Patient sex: M
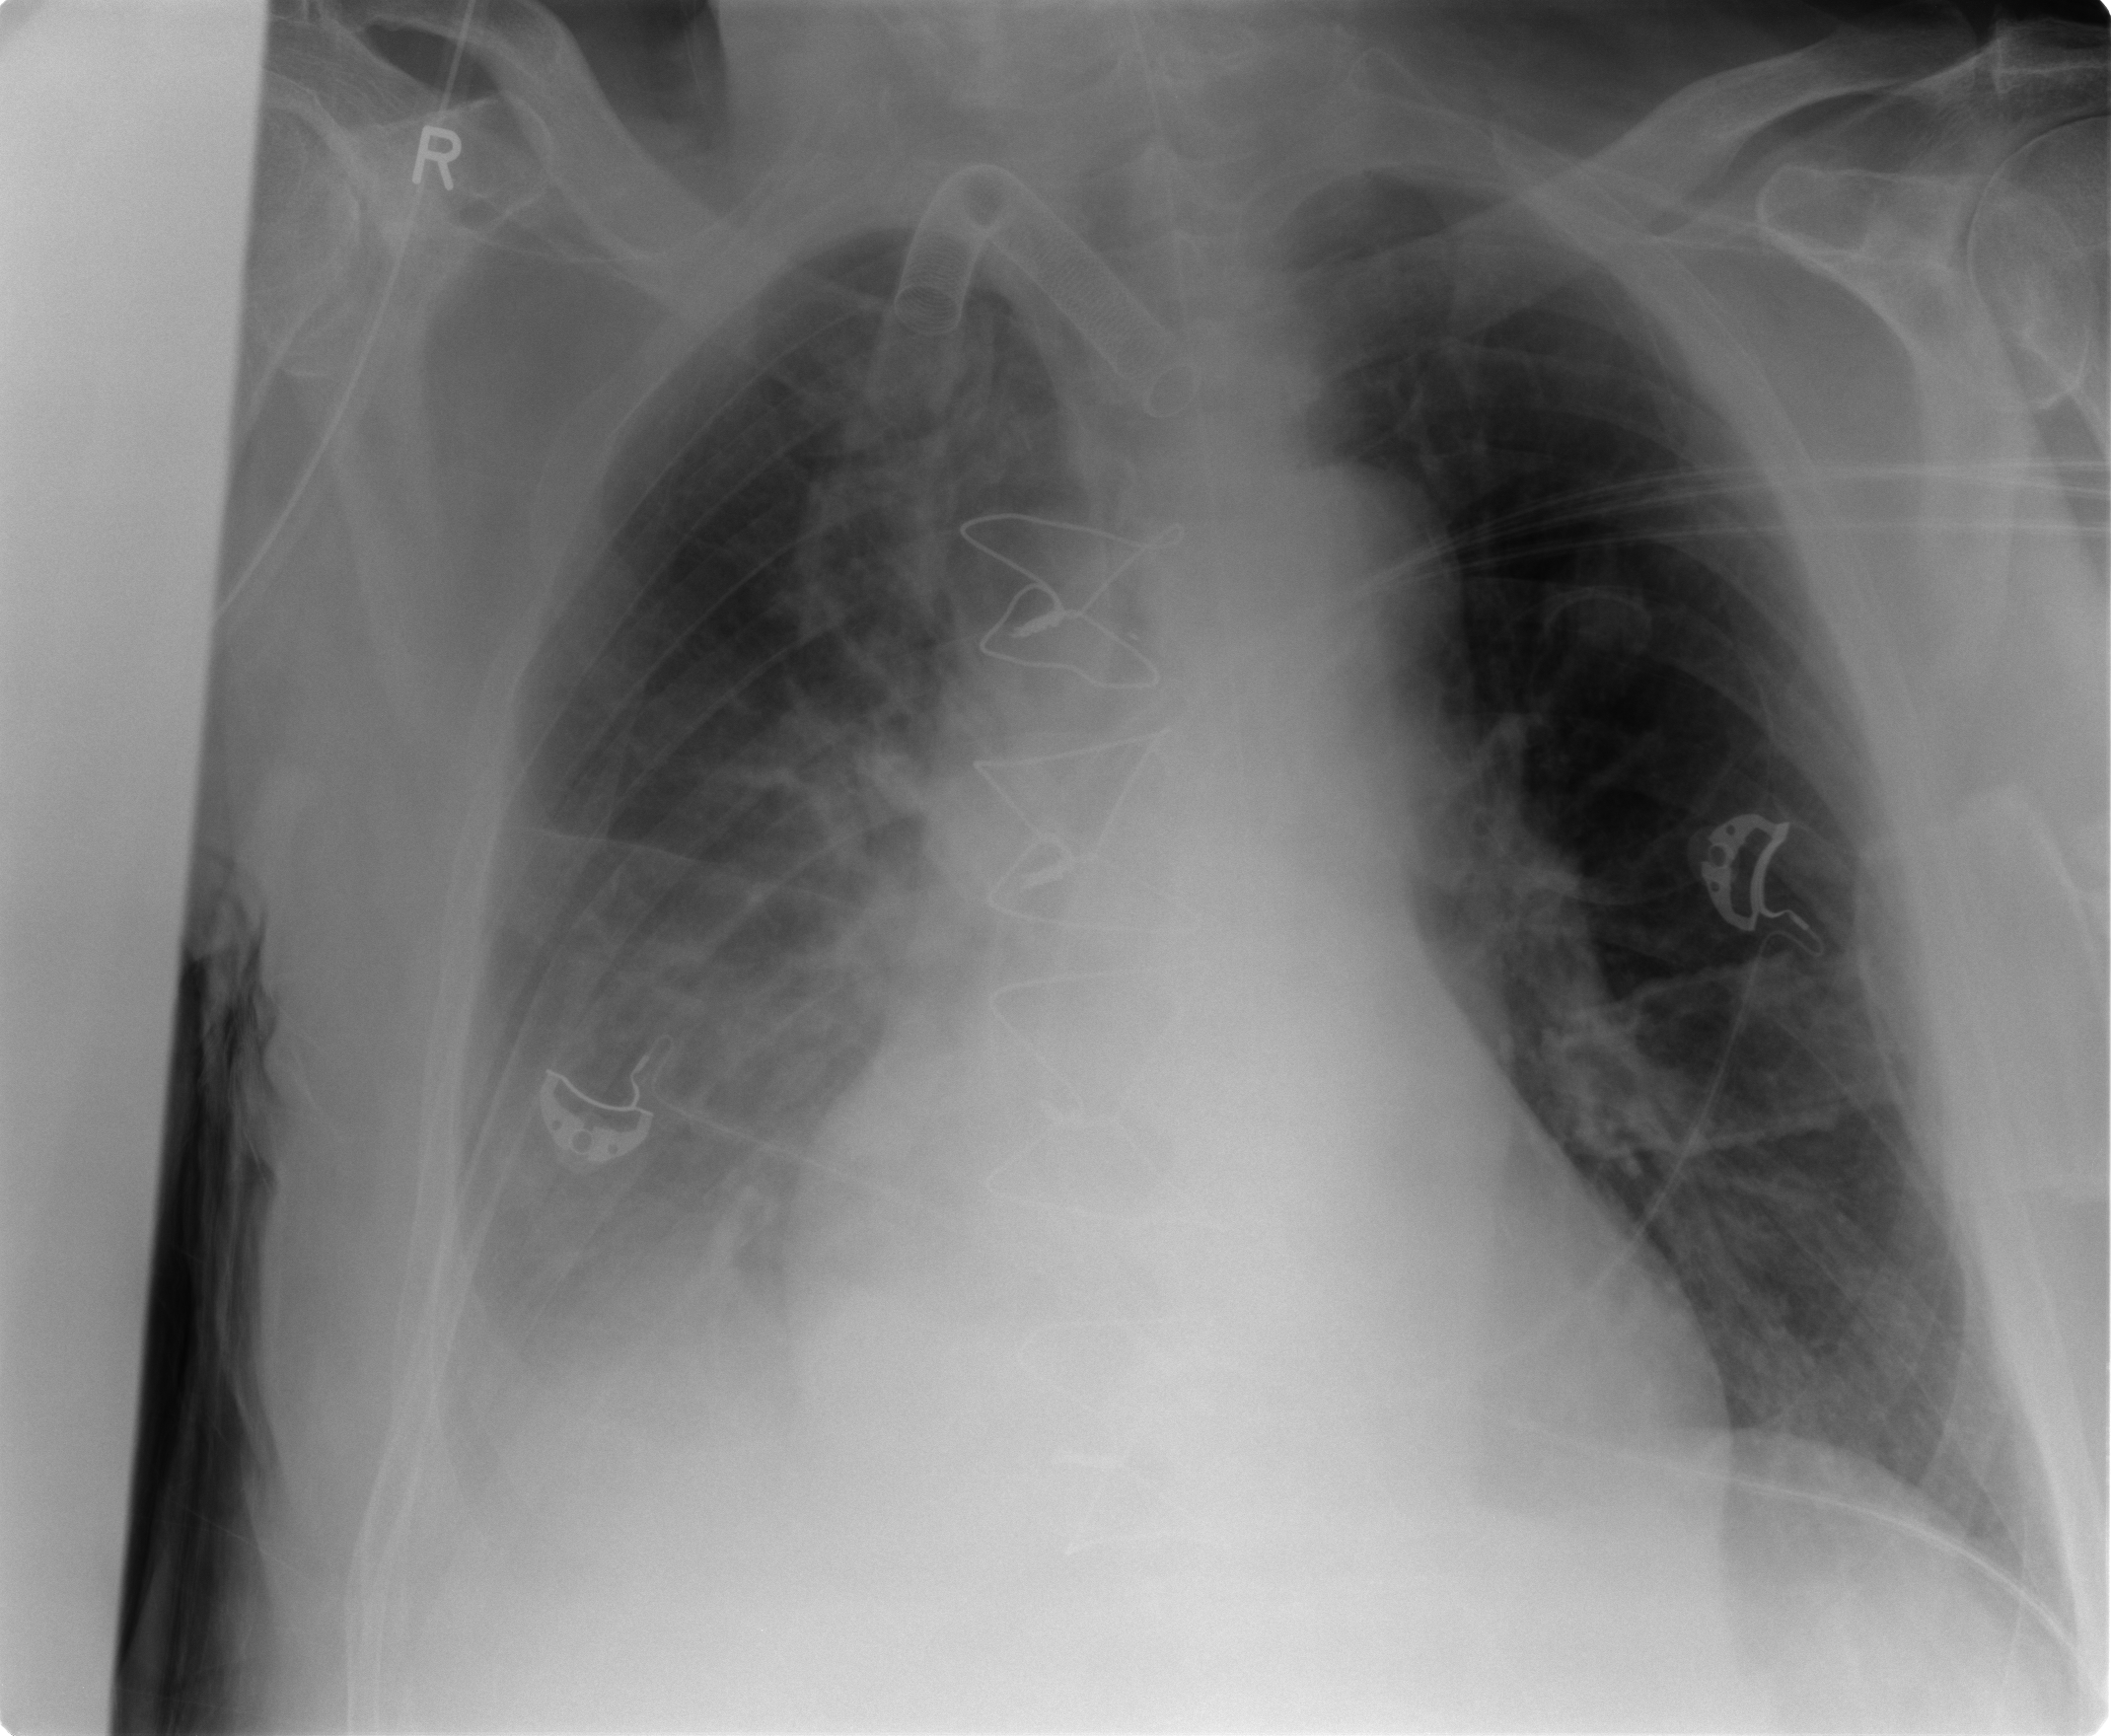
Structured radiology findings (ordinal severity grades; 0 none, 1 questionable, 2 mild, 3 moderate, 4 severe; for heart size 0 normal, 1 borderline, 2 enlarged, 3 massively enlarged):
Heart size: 2
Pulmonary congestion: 2
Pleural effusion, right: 2
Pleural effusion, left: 1
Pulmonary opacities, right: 1
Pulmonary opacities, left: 0
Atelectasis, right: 2
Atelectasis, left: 2